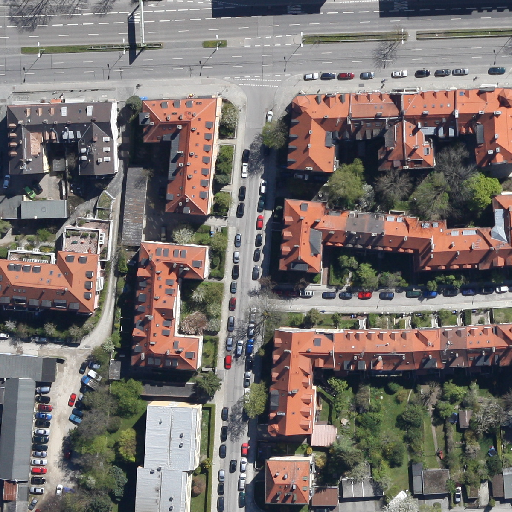
Referring expression: sidewalk along with tree